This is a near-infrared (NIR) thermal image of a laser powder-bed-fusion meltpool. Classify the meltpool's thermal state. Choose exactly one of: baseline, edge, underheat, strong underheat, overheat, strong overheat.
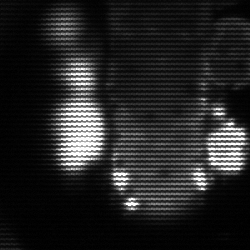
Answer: strong underheat